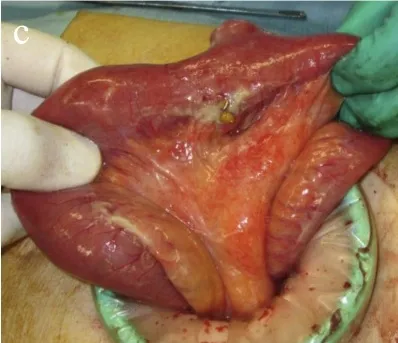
Intraoperative photograph and macroscopic findings in Case 2. . (c) The perforation site was exteriorized via mini-laparotomy.
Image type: medical_photograph (other_medical_photograph)